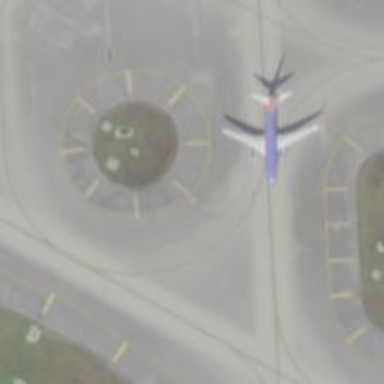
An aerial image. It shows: View of taxiway at the airport.